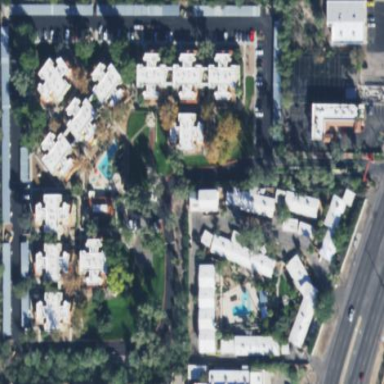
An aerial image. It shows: Residential area with apartments.